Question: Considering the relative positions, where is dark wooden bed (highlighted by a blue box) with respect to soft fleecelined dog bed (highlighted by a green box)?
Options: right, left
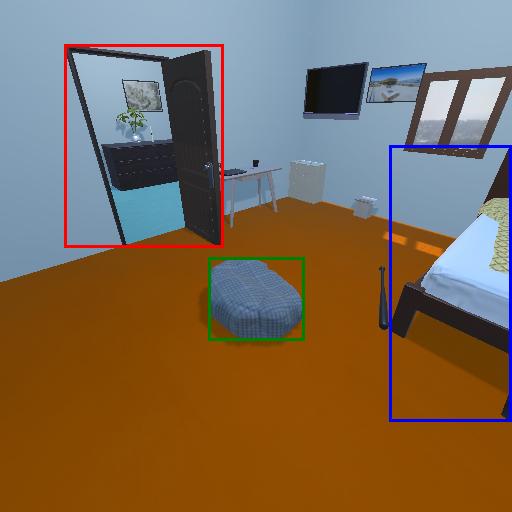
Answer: right